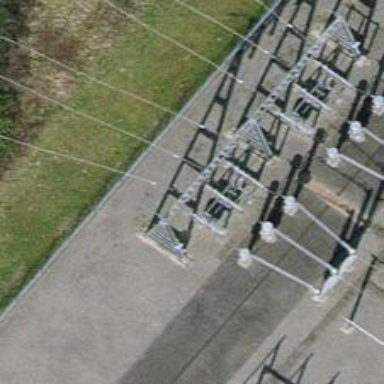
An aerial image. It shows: Power line is depicted.